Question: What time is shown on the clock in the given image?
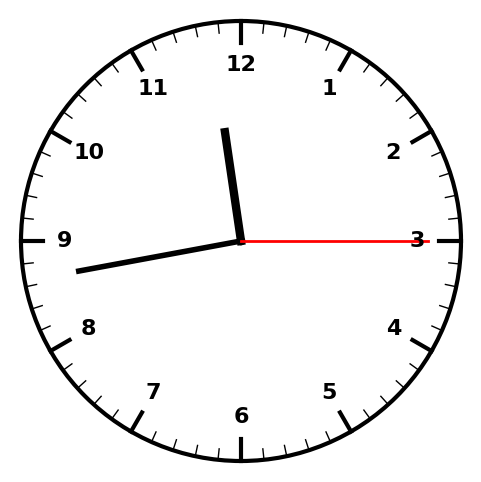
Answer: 11:43:15